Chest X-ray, PA view. Patient: 62 years old, sex M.
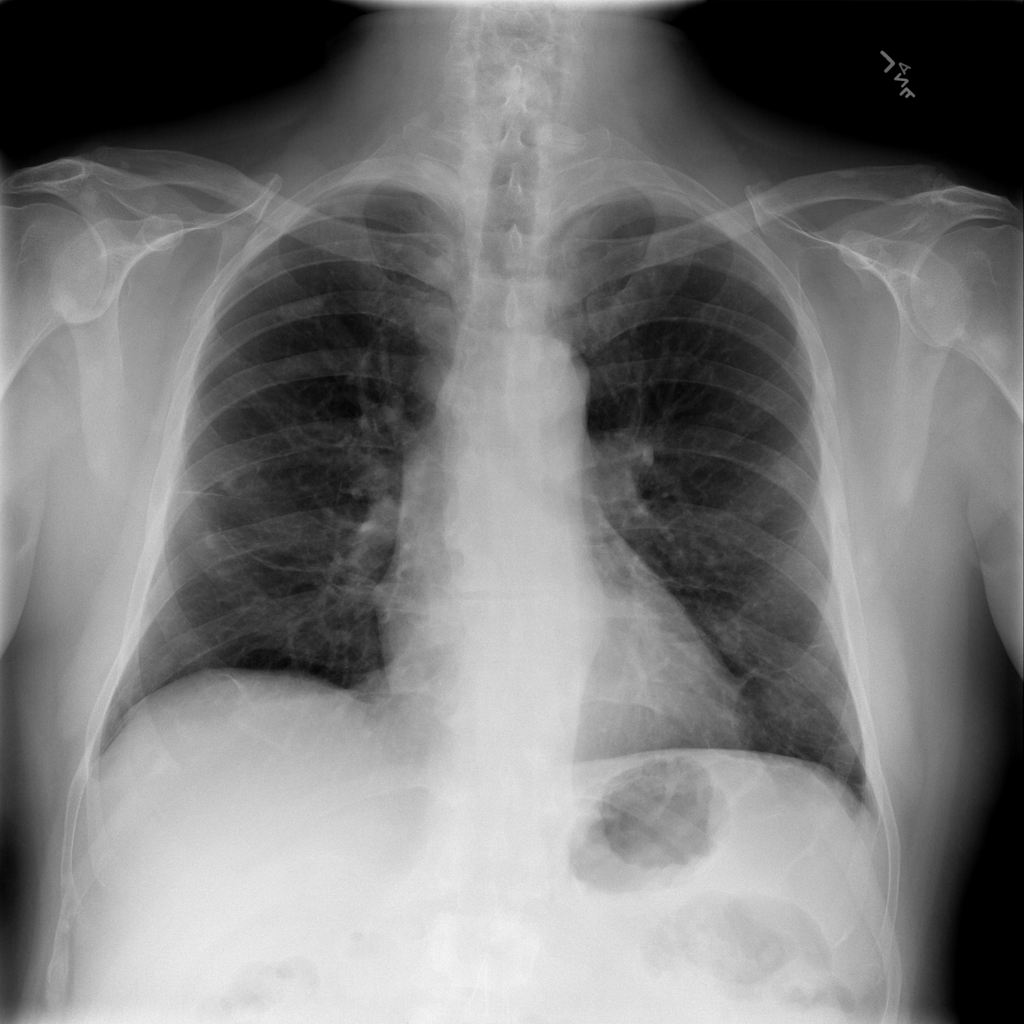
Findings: Atelectasis